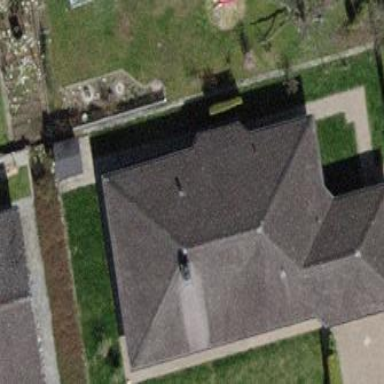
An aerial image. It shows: Building with tile roof.